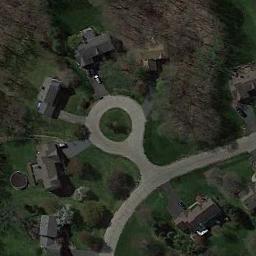
Label: residential